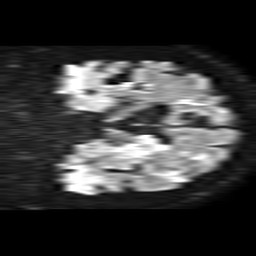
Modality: TRACE
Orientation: coronal
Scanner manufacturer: philips
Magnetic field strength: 1.5 T
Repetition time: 4.6 s
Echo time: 0.08631 s